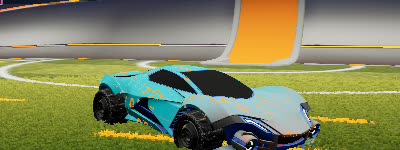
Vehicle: werewolf